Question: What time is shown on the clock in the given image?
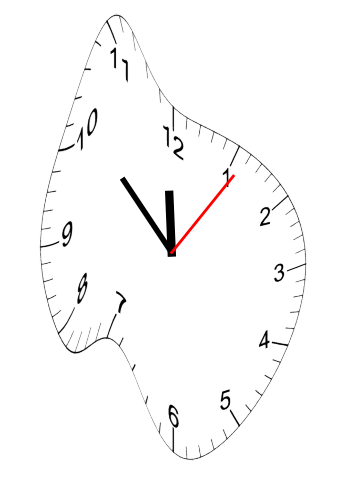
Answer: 11:52:06